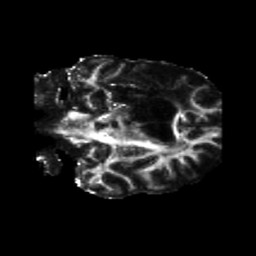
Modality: FA
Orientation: coronal
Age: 31
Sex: female
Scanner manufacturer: siemens
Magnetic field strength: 3 T
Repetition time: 5.25 s
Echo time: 0.08 s